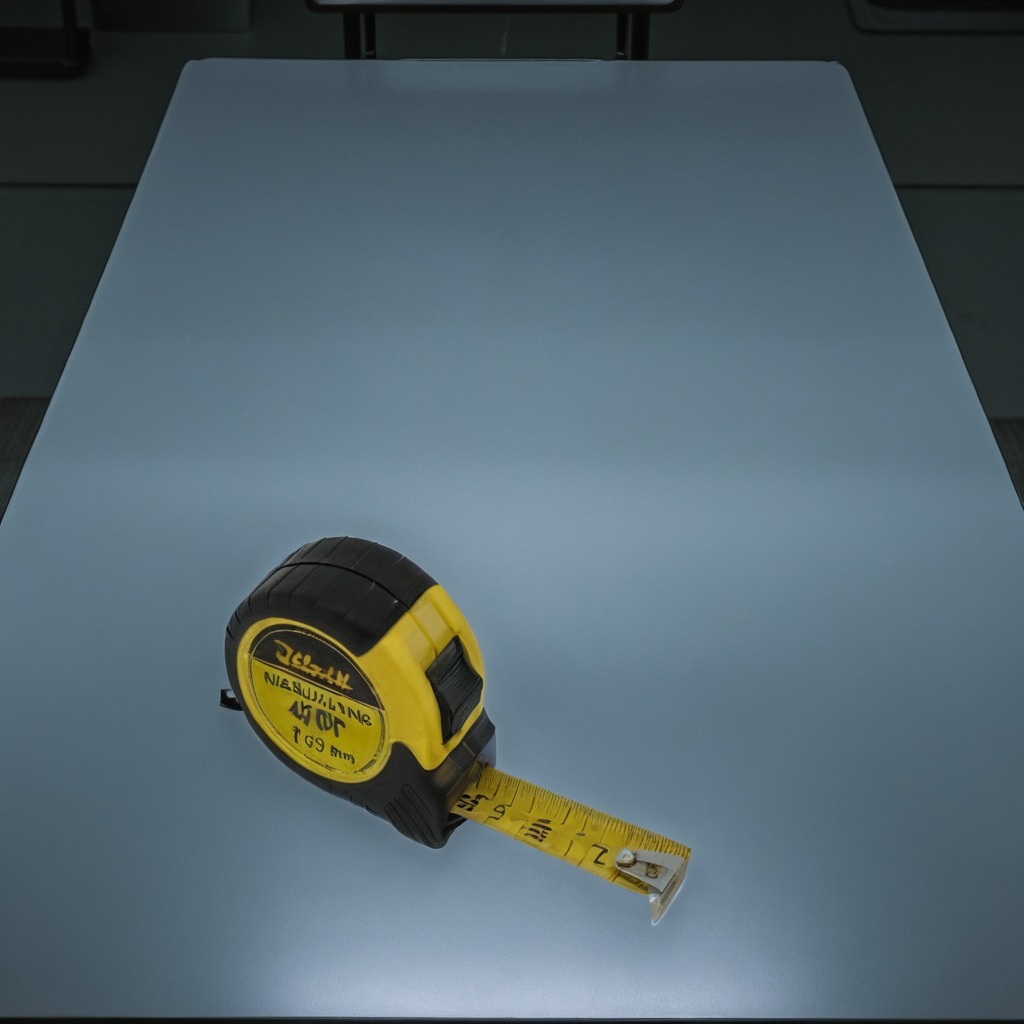
A measuring tape lies on a clean empty table in a railway signal maintenance room lit by harsh overhead fluorescents photorealistic surface textures crisp shadows high dynamic range